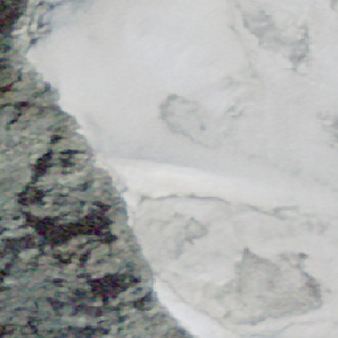
Label: other